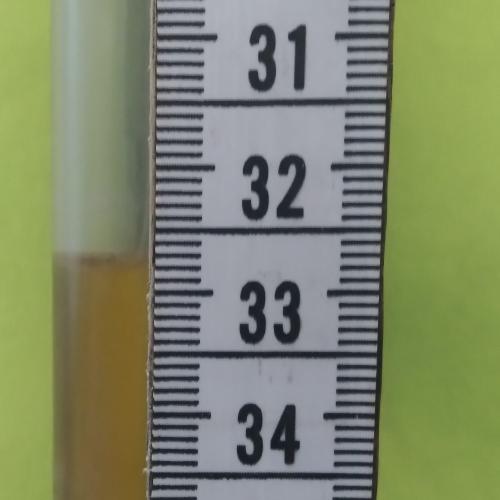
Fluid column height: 32.7 cm